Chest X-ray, AP view. Patient: 56 years old, sex M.
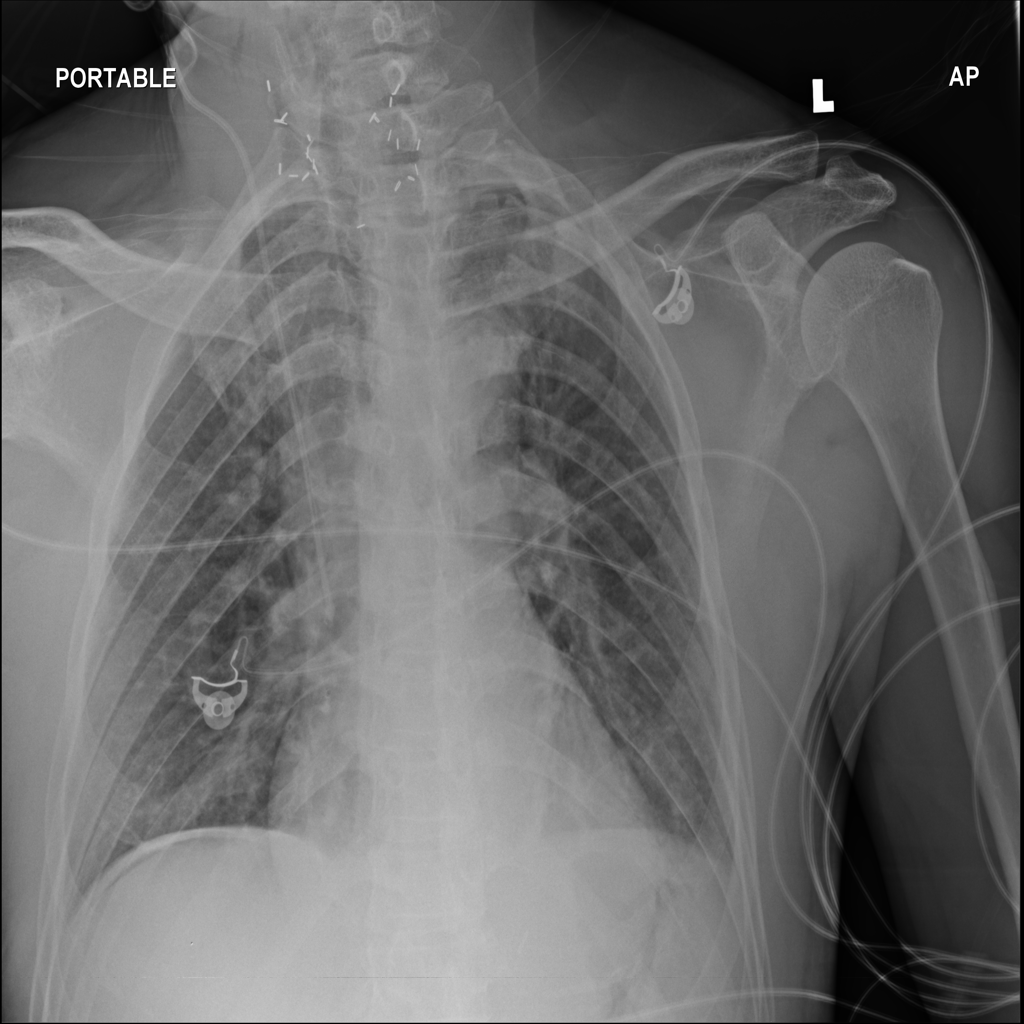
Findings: No Finding